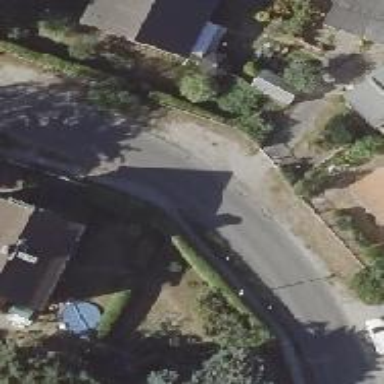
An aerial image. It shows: Smooth asphalt road in residential area.